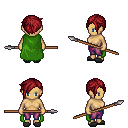
a pixel art fantasy rpg character, female body template, human, tanned skin, green cape, magenta pants, brunette pixie cut hairstyle, gray slippers, spear, four views (front, back, left, right), 2x2 character sprite sheet, small pixel art, hard edges, no anti-aliasing